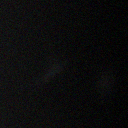
Screen state: off